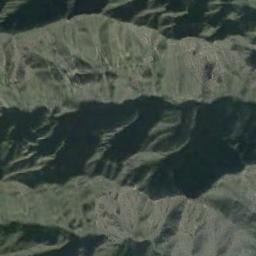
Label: mountain